Question: I'll use the mtcars dataset as an example. I'd like to transition between one variable (cyl) and another variable (hp) for the same data points based on fill color. However, the scale is set for the entire range between 4:335. Thus, when cyl is shown all the points look the same because their color is "squashed", for lack of a better term, by the upper bound of hp. What I'd like to have happen is that the color scale while cyl is being filled is 4:8 and when hp is being shown is 52:335. Here's a minimal example
'''
library(ggplot2)
library(gganimate)
library(RColorBrewer)
library(grDevices)
myPalette <- colorRampPalette(rev(brewer.pal(11, "Spectral")))
anim <- ggplot(mtcars, aes(mpg, disp)) +
geom_point(shape = 21, colour = "black", size = 3, stroke = 0.5, show.legend = T, aes(fill = cyl)) +
geom_point(shape = 21, colour = "black", size = 3, stroke = 0.5, show.legend = T, aes(fill = hp)) +
scale_fill_gradientn(colours = myPalette(100))+
transition_layers(layer_length = 1, transition_length = 2) +
enter_fade() + enter_grow()
anim
'''

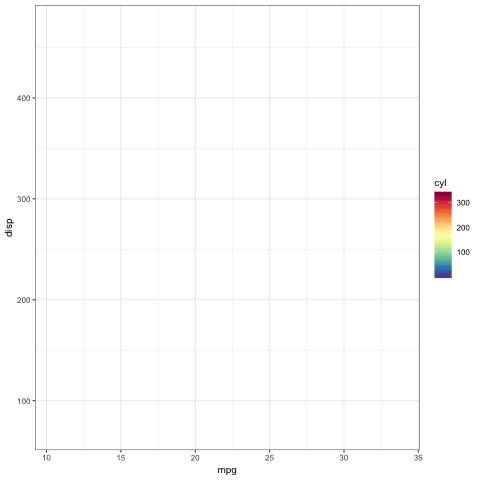
Answer: One option is to use fill for one variable, and colour for the other, using the fact that some point shapes use fill and the others colour. I'm not 100% happy with the result, it may need some tweaking to get the point sizes to match up:
'''
anim <- ggplot(mtcars, aes(mpg, disp)) +
geom_point(shape = 16, size = 3, show.legend = T, aes(colour = cyl)) +
geom_point(shape = 21, size = 3, stroke = 0, show.legend = T, aes(fill = hp)) +
scale_fill_gradientn(colours = myPalette(100))+
scale_colour_gradientn(colours = myPalette(100))+
transition_layers(layer_length = 1, transition_length = 2) +
enter_fade() + enter_grow()
'''